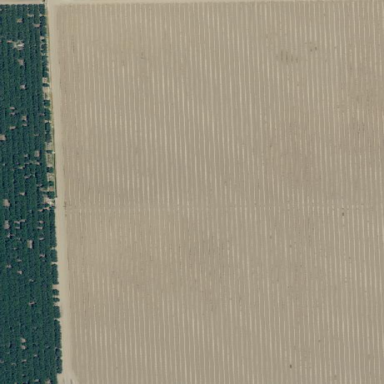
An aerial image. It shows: Farmland with fields for crop cultivation.